Field crop: maize
Growth stage: 2
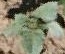
Species: datura